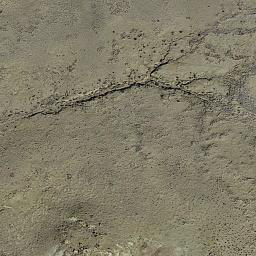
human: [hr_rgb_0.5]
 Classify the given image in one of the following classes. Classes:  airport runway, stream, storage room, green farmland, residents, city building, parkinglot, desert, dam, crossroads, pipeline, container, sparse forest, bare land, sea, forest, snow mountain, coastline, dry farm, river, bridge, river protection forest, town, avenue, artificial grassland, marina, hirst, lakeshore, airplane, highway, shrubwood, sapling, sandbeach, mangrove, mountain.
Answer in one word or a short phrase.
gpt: bare land